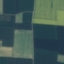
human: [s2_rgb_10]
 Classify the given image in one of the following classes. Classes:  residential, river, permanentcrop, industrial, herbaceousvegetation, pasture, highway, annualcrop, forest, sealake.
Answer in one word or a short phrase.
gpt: AnnualCrop